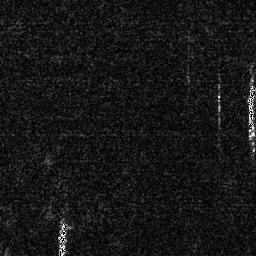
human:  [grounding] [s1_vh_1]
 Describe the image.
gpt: In the satellite image, there is  <ref>1 small ship </ref> <box>[[21, 85, 26, 99, 0]]</box> located at bottom left,  <ref>1 medium ship </ref> <box>[[95, 31, 99, 53, 0]]</box> located at right.